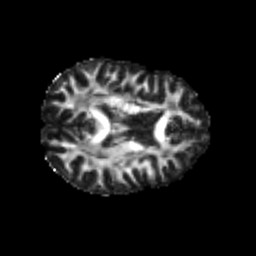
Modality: FA
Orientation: axial
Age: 24
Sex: female
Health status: healthy
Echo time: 0.074 s